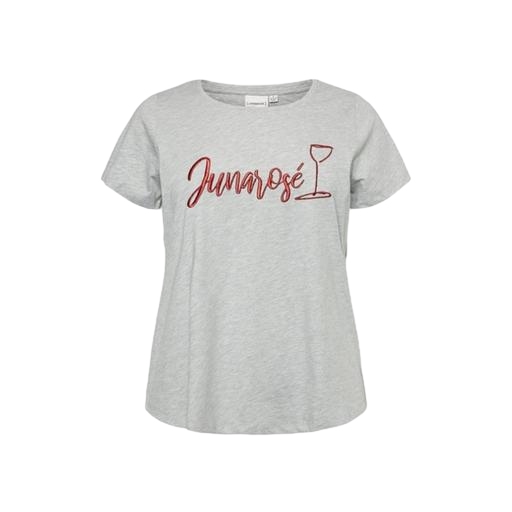
red plus size printed t-shirt only macy, suzy happy hour slogan tee, black plus size printed t-shirt only macy, white background